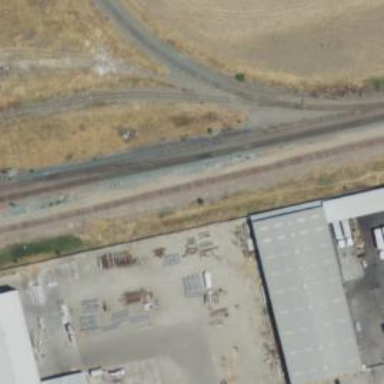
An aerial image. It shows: Railway signal.